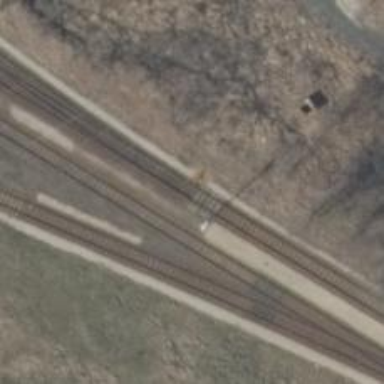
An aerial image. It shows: Railway switch.